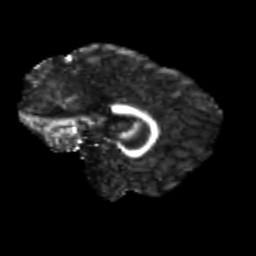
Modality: FA
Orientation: sagittal
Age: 26
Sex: female
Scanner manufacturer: siemens
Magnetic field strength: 3 T
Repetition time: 3.5 s
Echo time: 0.113 s